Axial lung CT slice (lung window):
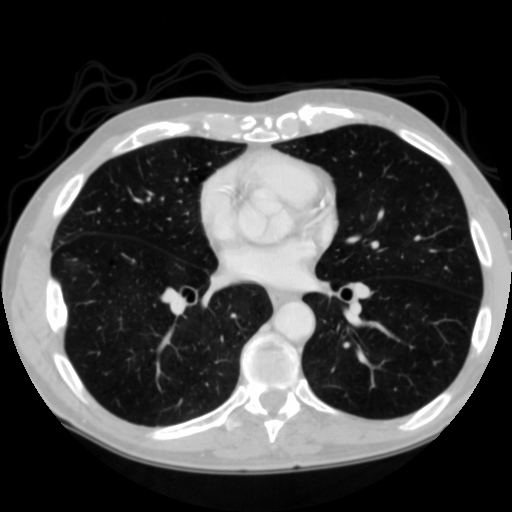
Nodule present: no